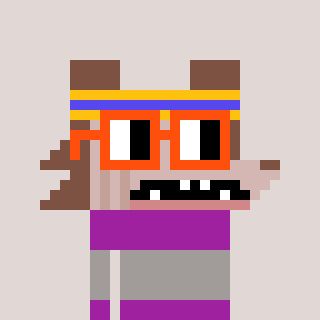
a pixel art character with square orange glasses, a werewolf-shaped head and a magenta-colored body on a warm background